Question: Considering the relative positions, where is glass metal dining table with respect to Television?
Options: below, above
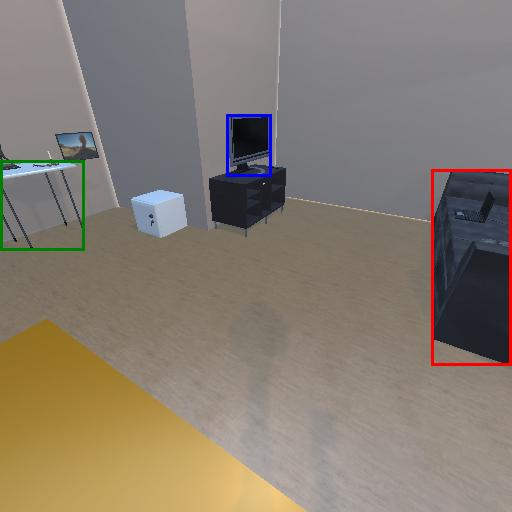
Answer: below